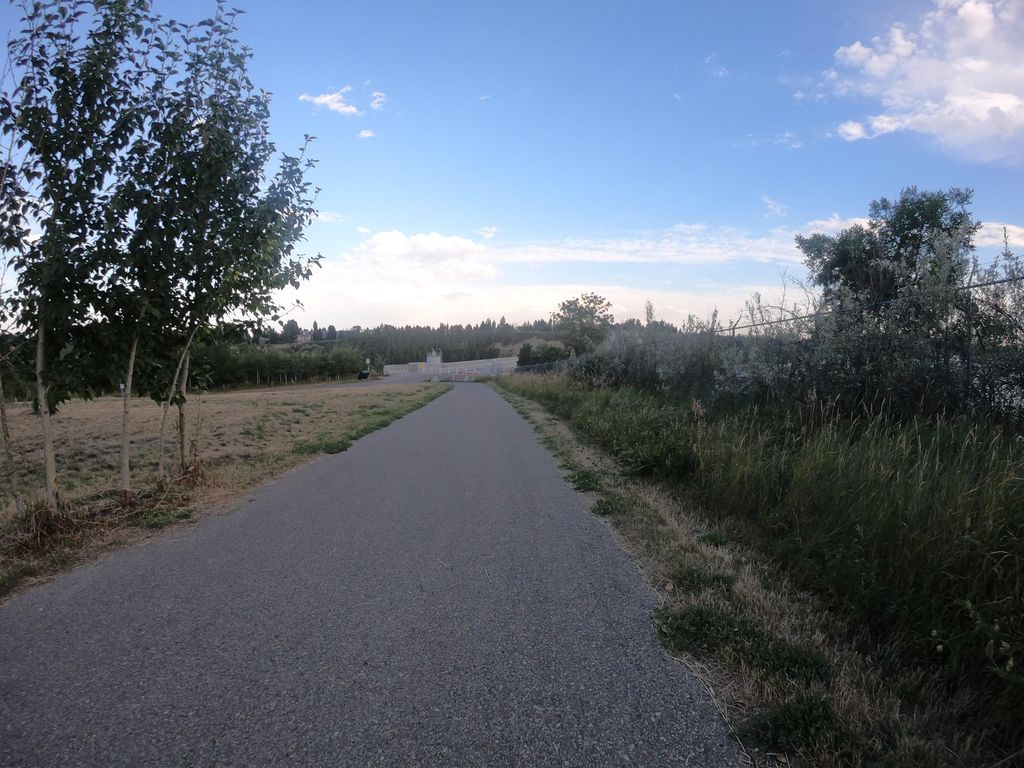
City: calgary